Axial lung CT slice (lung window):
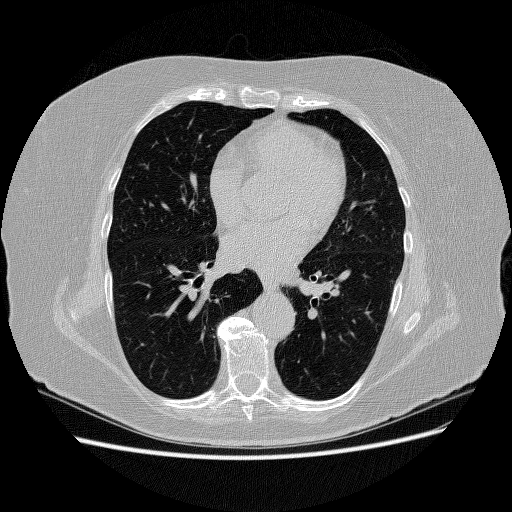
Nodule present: no